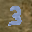
Label: 3